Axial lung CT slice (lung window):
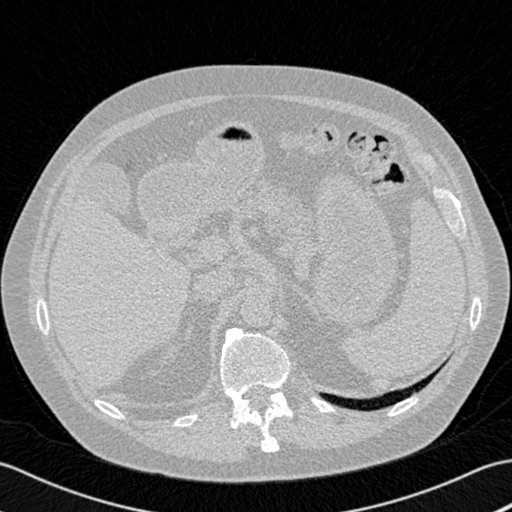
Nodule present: no